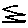
Label: zigzag